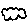
Label: cloud